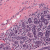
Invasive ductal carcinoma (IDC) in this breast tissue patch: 0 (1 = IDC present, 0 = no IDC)